Question: I have an ItemsControl that contains a textbox for each binding item and I want to allow overlaying text box content if its content is wider than the textbox width similar to excel cells overlaying behavior.
Is there a way to do this?

'''
<ItemsControl ItemsSource="{Binding Path=MyCollection}">
<ItemsControl.ItemsPanel>
<ItemsPanelTemplate>
<StackPanel Orientation="Horizontal" Width="100"/>
</ItemsPanelTemplate>
</ItemsControl.ItemsPanel>
<ItemsControl.ItemTemplate>
<DataTemplate>
<TextBox Text="{Binding}" TextWrapping="WrapWithOverflow"/>
</DataTemplate>
</ItemsControl.ItemTemplate>
</ItemsControl>
'''
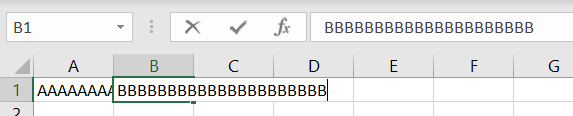
Answer: I managed to produce the excel cells overlay behavior by using a Grid with dynamic column count using this helper dependency properties <URL> as a container template of ItemsControl and binding the column index of each textbox to the ordered item index and binding Grid.ZIndex to the reversed index to be displayed above the adjacent text boxes.
'''
<ItemsControl ItemsSource="{Binding MyCollection}">
<ItemsControl.ItemsPanel>
<ItemsPanelTemplate>
<Grid HorizontalAlignment="Left" helpers:GridHelpers.ColumnCount="{Binding MyCollection.Count}"/>
</ItemsPanelTemplate>
</ItemsControl.ItemsPanel>
<ItemsControl.ItemContainerStyle>
<Style>
<Setter Property="Grid.Column" Value="{Binding ItemIndex}"/>
<Setter Property="Grid.ZIndex" Value="{Binding ReversedIndex}" />
<Setter Property="Grid.ColumnSpan" Value="{Binding MaxMergedCells}" />
</Style>
</ItemsControl.ItemContainerStyle>
<ItemsControl.ItemTemplate>
<DataTemplate>
<StackPanel Orientation="Horizontal" HorizontalAlignment="Left">
<TextBox MinWidth="30" Text="{Binding }"/>
</StackPanel>
</DataTemplate>
</ItemsControl.ItemTemplate>
'''